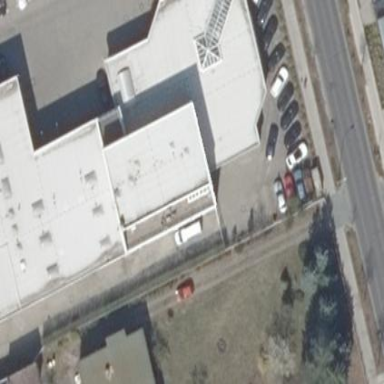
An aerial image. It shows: Building with flat grey roof.